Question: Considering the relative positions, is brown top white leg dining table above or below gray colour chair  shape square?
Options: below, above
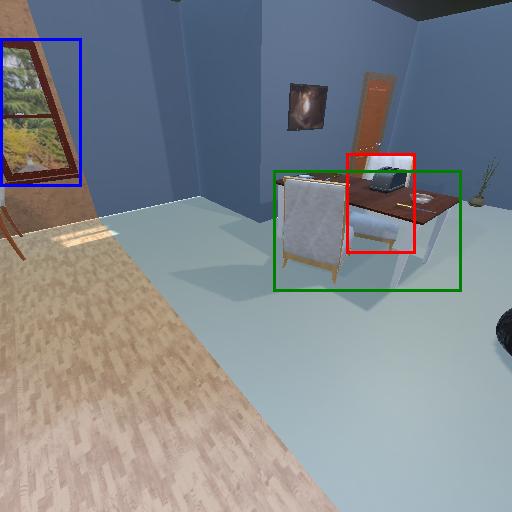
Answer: below